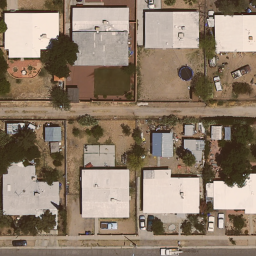
Label: residential